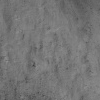
Atmospheric dust classification: not_dusty